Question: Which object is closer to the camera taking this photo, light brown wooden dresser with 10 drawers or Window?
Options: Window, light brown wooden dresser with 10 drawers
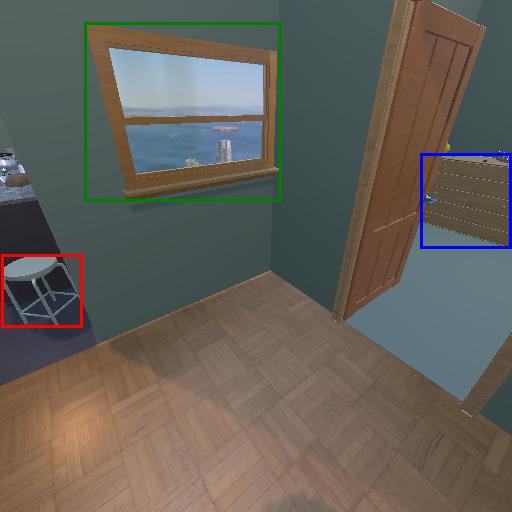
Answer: Window